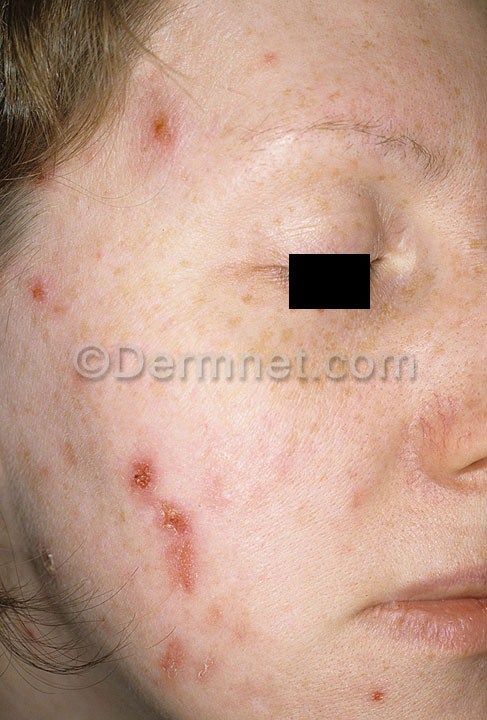
Disease: Acne and Rosacea Photos